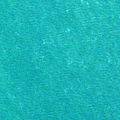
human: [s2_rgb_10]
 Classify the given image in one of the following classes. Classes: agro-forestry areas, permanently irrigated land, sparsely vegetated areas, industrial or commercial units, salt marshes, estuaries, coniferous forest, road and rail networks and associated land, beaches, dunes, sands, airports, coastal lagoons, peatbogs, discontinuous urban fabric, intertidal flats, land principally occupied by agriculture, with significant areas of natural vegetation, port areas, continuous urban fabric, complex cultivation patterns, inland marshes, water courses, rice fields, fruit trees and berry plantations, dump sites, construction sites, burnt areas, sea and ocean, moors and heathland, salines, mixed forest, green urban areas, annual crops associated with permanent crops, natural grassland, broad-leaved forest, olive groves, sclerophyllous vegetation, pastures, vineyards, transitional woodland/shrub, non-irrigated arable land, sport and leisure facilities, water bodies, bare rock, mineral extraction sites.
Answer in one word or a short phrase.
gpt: sea and ocean